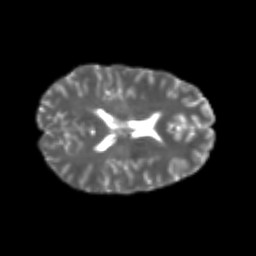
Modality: T2w
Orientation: axial
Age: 22
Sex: female
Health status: healthy
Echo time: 0.074 s